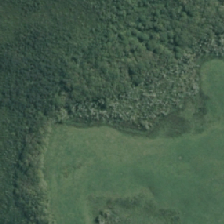
Land cover: herbaceous_freshwater_vege